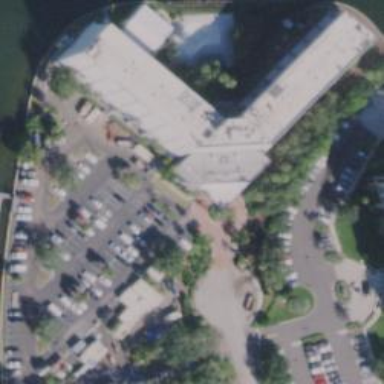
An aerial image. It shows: Hotel building.